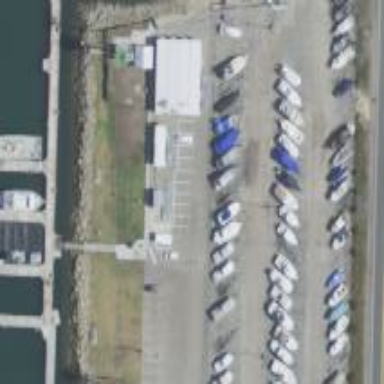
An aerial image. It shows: Boat storage area surrounded by fence.